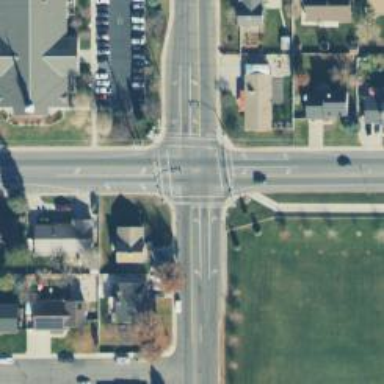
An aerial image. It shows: Marked road crossing.